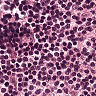
Metastatic tissue present: no